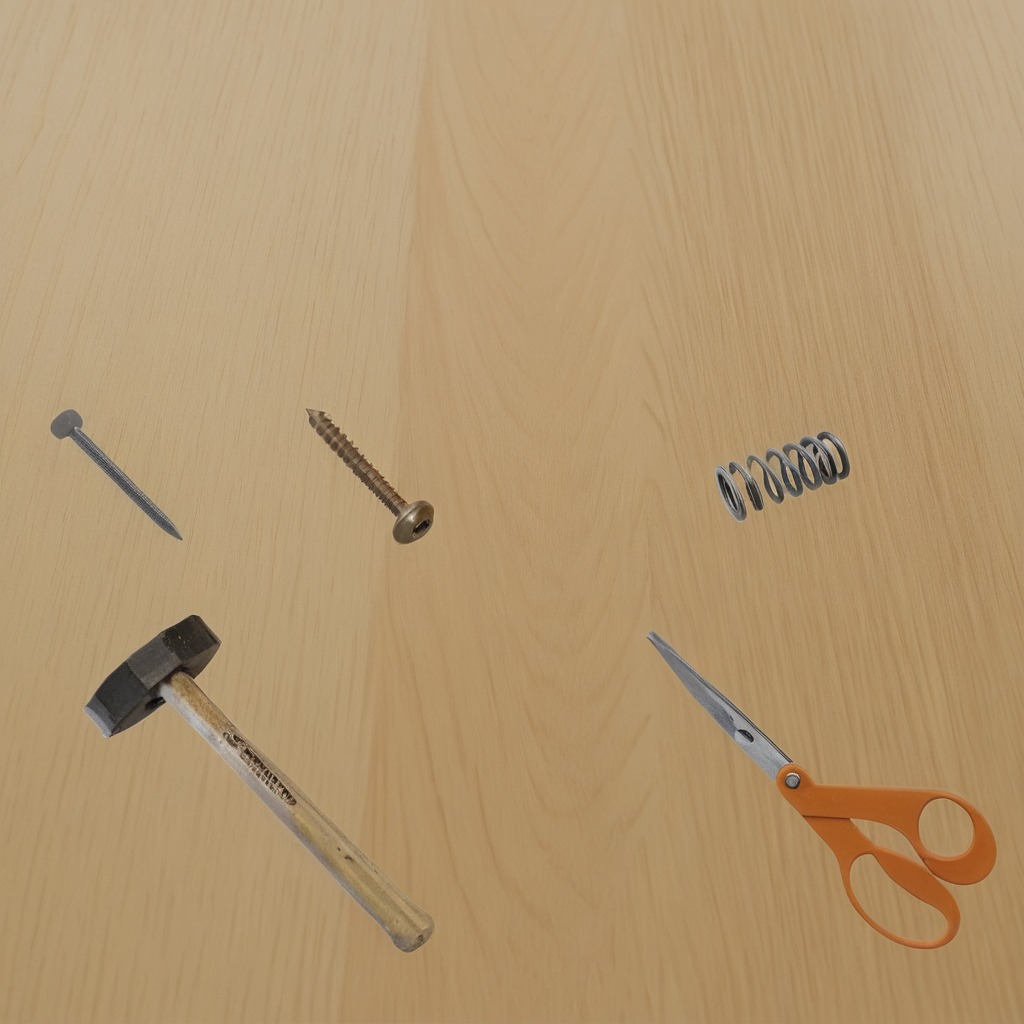
A metal machine screw, an iron nail, a hammer, a coiled metal spring, and a pair of scissors are lying on a plywood surface in a paint workshop lit by afternoon window light.